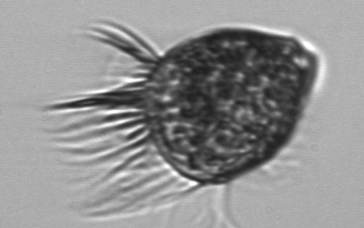
Label: Pelagostrobilidium